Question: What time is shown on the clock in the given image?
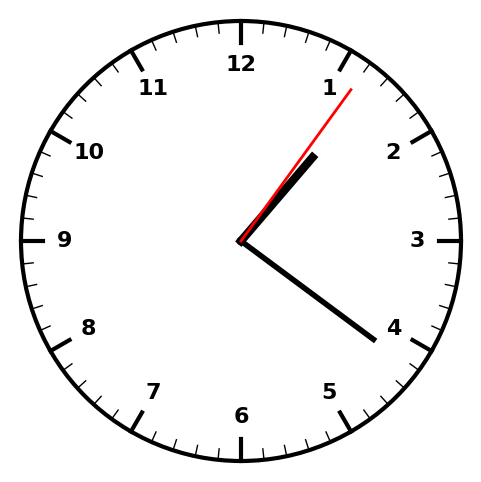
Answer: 01:21:06